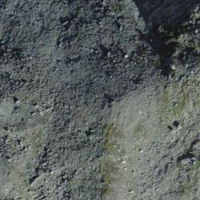
EUNIS habitat code: 48
Species observed at this site:
Marmota marmota
Oenanthe oenanthe
Rupicapra rupicapra
Lasiommata maera
Aglais urticae
Aquila chrysaetos
Corvus corax
Delichon urbicum
Capra ibex